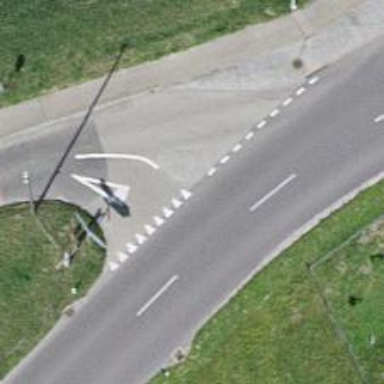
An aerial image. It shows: Road with "give way" sign.